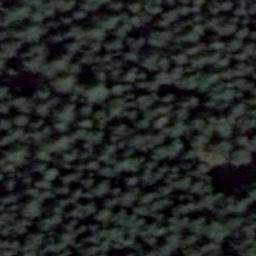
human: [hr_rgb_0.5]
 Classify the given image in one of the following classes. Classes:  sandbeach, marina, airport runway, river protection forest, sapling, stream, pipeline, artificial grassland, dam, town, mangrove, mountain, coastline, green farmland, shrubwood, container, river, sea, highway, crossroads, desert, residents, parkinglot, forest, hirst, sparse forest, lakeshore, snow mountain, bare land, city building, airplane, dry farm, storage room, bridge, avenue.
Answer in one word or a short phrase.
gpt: forest